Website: macys
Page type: cart
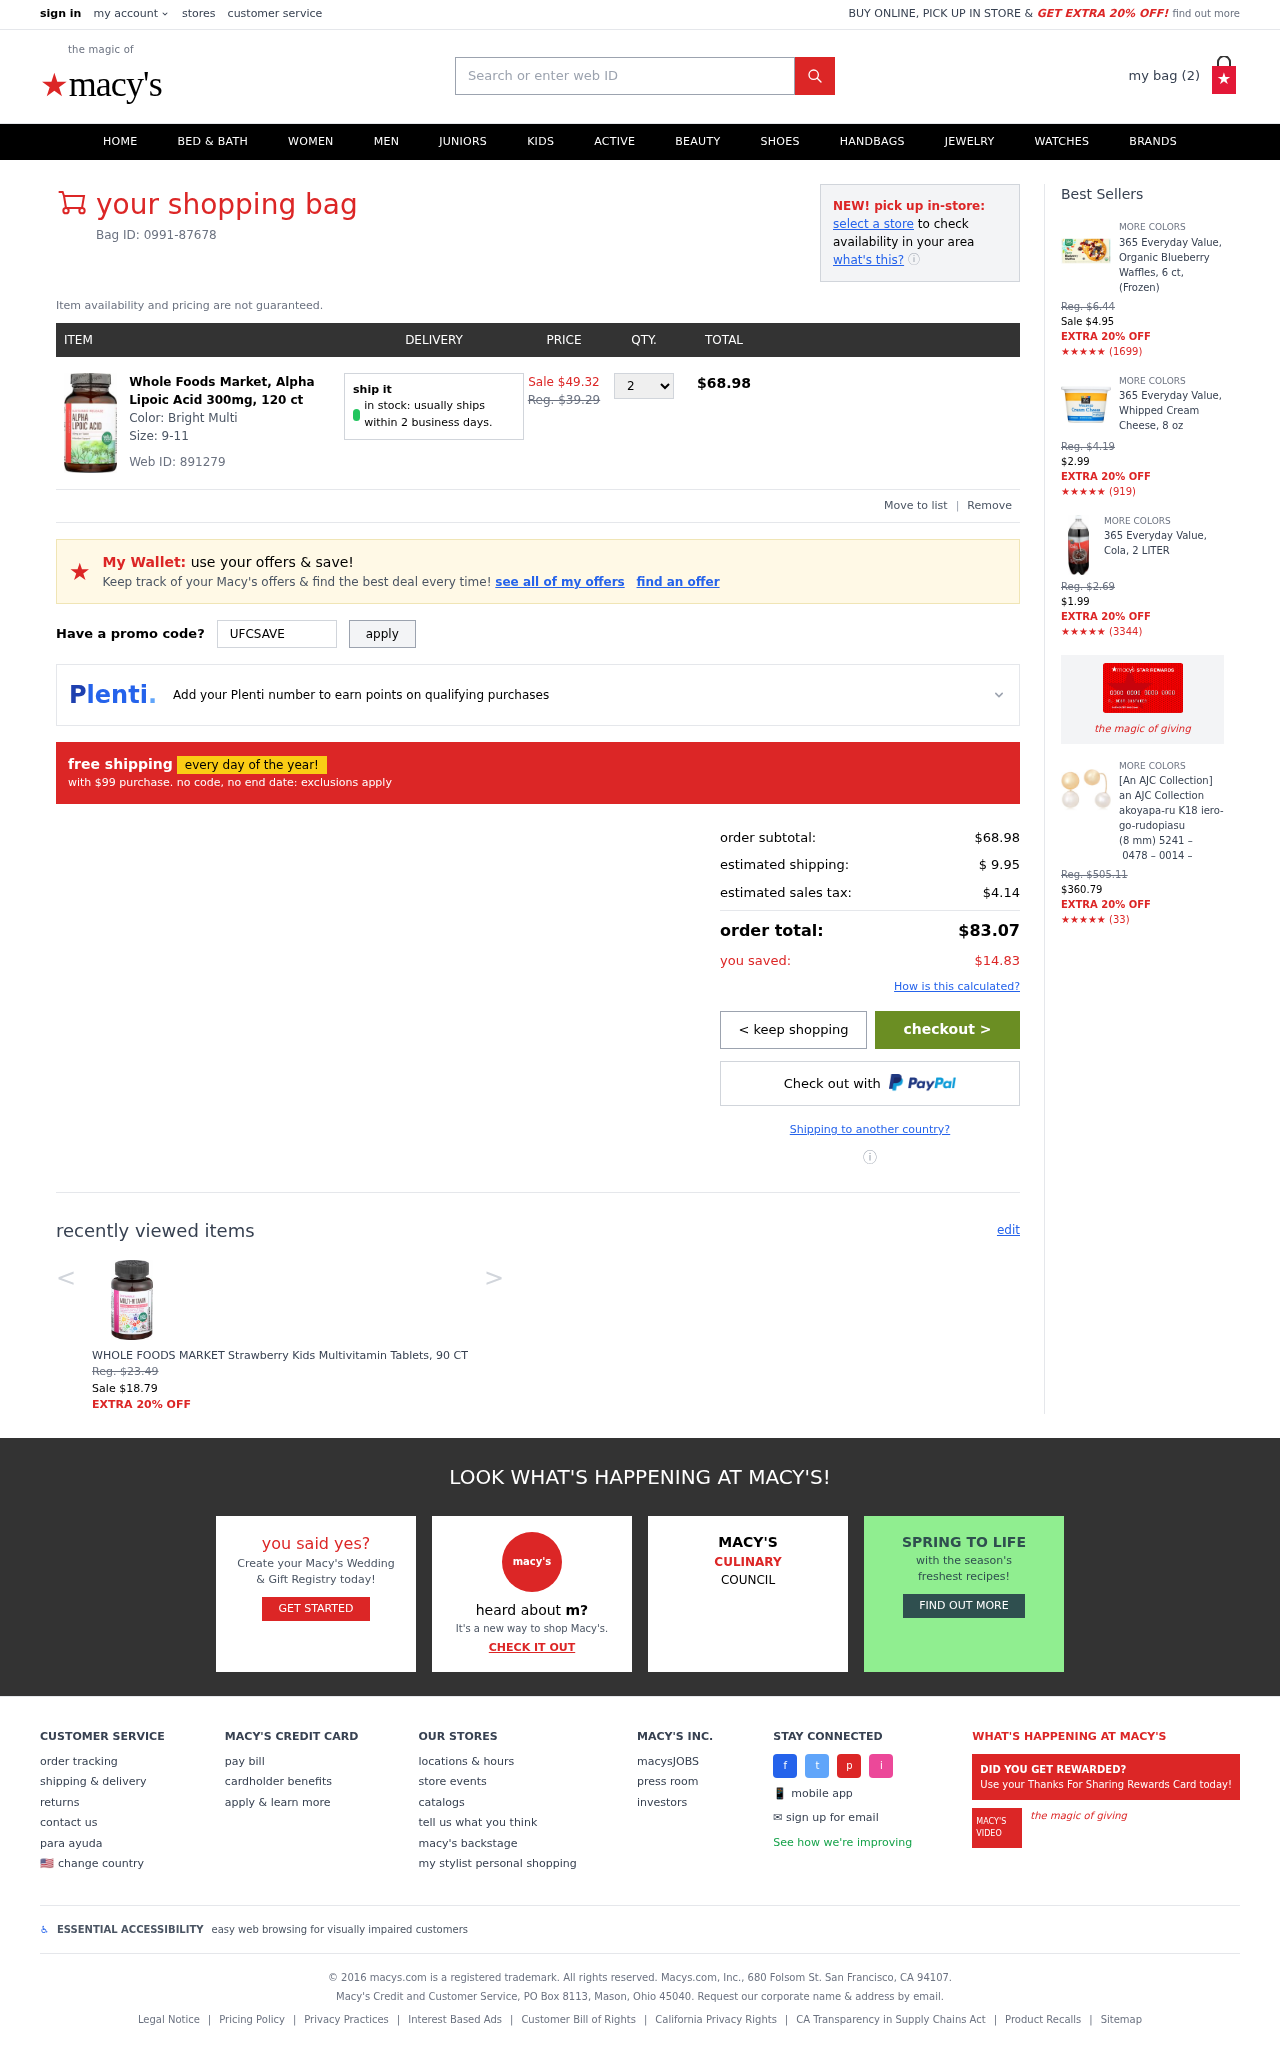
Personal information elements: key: PII_PROMO_CODE
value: UFCSAVE
Product elements: key: PRODUCT1_NAME
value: Whole Foods Market, Alpha Lipoic Acid 300mg, 120 ct
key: PRODUCT1_PRICE
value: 34.49
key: PRODUCT1_QUANTITY
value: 2
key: PRODUCT2_NAME
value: WHOLE FOODS MARKET Strawberry Kids Multivitamin Tablets, 90 CT
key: PRODUCT2_PRICE
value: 18.79
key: PRODUCT3_NAME
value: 365 Everyday Value, Organic Blueberry Waffles, 6 ct, (Frozen)
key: PRODUCT3_NUM_RATINGS
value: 1699
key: PRODUCT3_PRICE
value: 4.95
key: PRODUCT4_NAME
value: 365 Everyday Value, Whipped Cream Cheese, 8 oz
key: PRODUCT4_NUM_RATINGS
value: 919
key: PRODUCT4_PRICE
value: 2.99
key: PRODUCT5_NAME
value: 365 Everyday Value, Cola, 2 LITER
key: PRODUCT5_NUM_RATINGS
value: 3344
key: PRODUCT5_PRICE
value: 1.99
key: PRODUCT6_NAME
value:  [An AJC Collection] an AJC Collection akoyapa-ru K18 iero-go-rudopiasu (8 mm) 5241 – 0478 – 0014 – 
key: PRODUCT6_NUM_RATINGS
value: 33
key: PRODUCT6_PRICE
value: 360.79
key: PRODUCT1_ORIGINAL_PRICE
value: Sale $49.32
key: PRODUCT1_TOTAL
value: $68.98
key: PRODUCT2_ORIGINAL_PRICE
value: Reg. $23.49
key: PRODUCT3_ORIGINAL_PRICE
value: Reg. $6.44
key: PRODUCT3_RATING
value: ★★★★★
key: PRODUCT4_ORIGINAL_PRICE
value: Reg. $4.19
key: PRODUCT4_RATING
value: ★★★★★
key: PRODUCT5_ORIGINAL_PRICE
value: Reg. $2.69
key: PRODUCT5_RATING
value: ★★★★★
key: PRODUCT6_ORIGINAL_PRICE
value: Reg. $505.11
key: PRODUCT6_RATING
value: ★★★★★
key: PRODUCT_WEB_ID
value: Web ID: 891279
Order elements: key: ORDER_NUM_ITEMS
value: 2
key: ORDER_BAG_ID
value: Bag ID: 0991-87678
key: ORDER_SUBTOTAL
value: $68.98
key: ORDER_SHIPPING_COST
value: $ 9.95
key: ORDER_TAX
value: $4.14
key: ORDER_TOTAL
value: $83.07
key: ORDER_SAVINGS
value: $14.83
Search elements: key: HEADER_SEARCH
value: Search or enter web ID